Question: I have to write an admin piece and the basic design has a set of rows that look like this (not for scale):

I am thinking of doing two sets of float:left's like this: <URL> Is this the common / recommended way of doing this or is there some better way?
## edit #1
I guess is there a better more html5'y way of doing this? the float:left seems so kludgy.
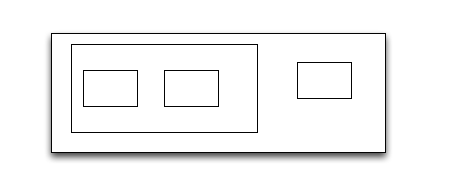
Answer: Here is my suggestion:
Html:
'''
<div id="wrapper">
<div class="container">
<div class="box"></div>
<div class="box"></div>
</div>
<div class="box"></div>
</div>
'''
Css:
'''
div {
min-width: 70px;
min-height: 50px;
margin: 10px;
display: inline-block;
border: 1px solid #000;
}
'''
<URL>
<URL>